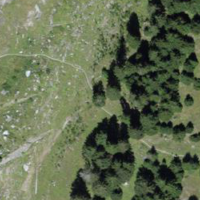
EUNIS habitat code: 26
Species observed at this site:
Cirsium vulgare
Orchis mascula
Zygaena transalpina